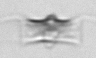
Label: Chaetoceros_didymus